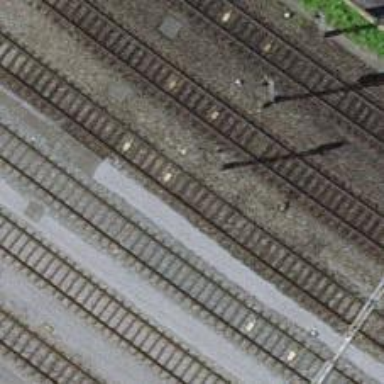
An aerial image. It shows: Railway signal.